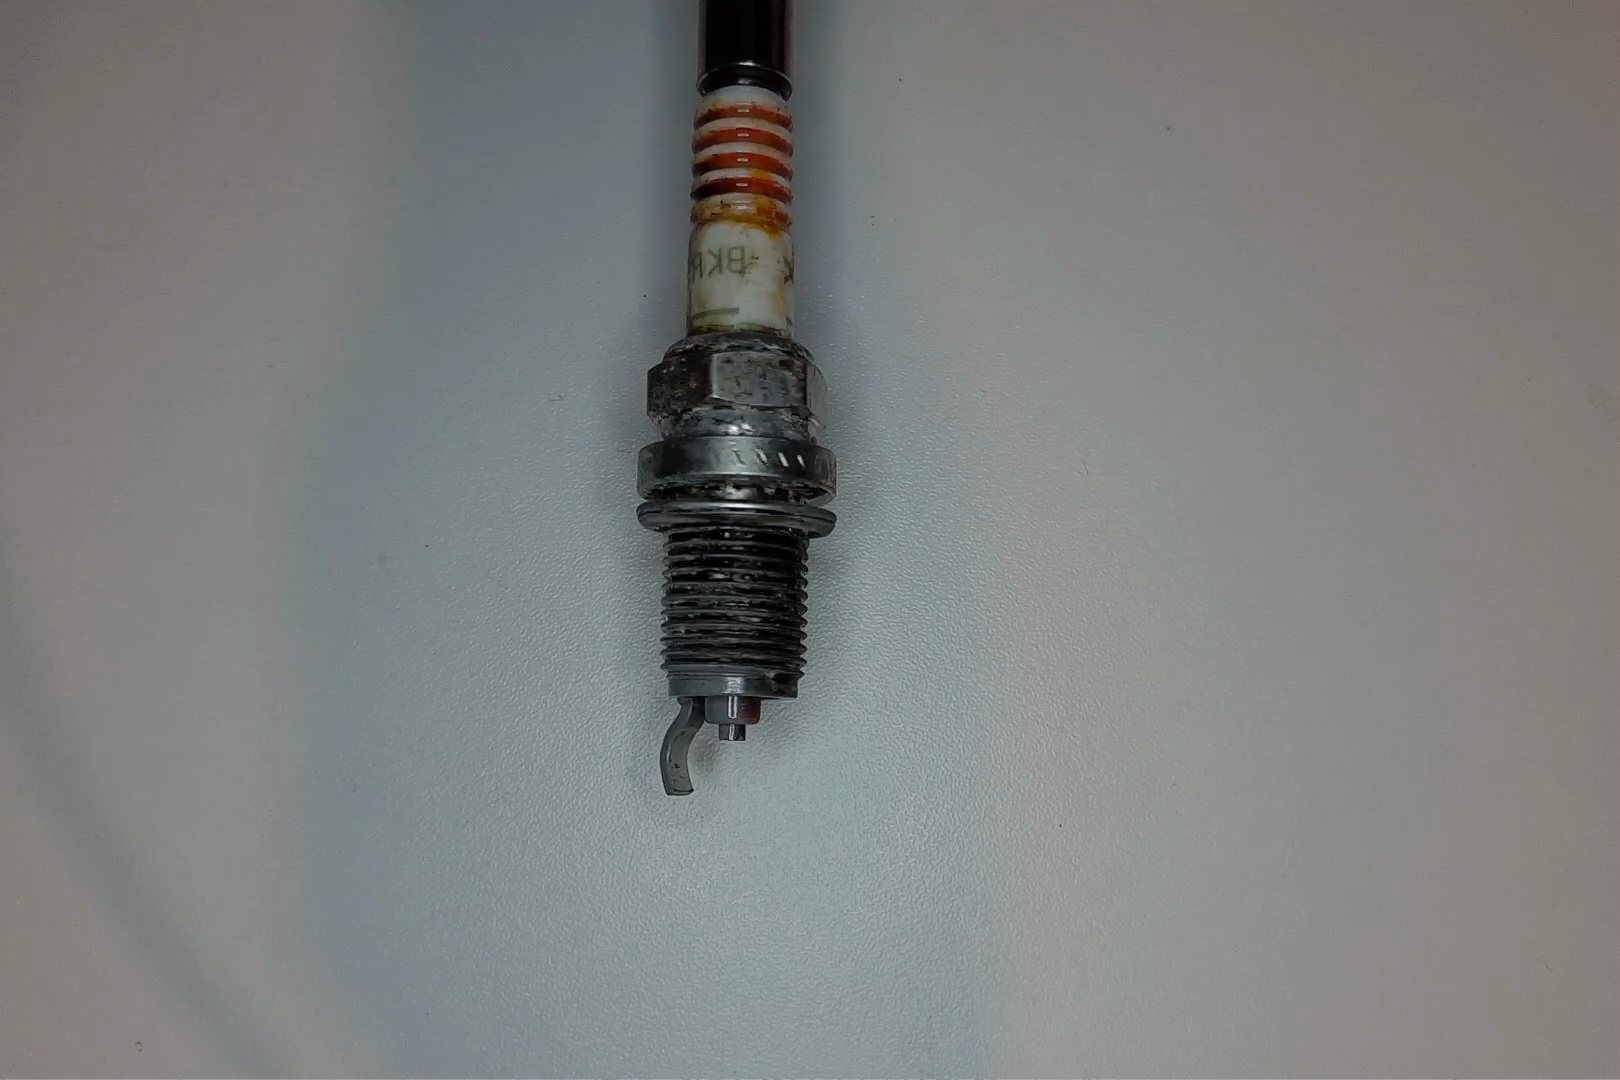
Label: anomaly